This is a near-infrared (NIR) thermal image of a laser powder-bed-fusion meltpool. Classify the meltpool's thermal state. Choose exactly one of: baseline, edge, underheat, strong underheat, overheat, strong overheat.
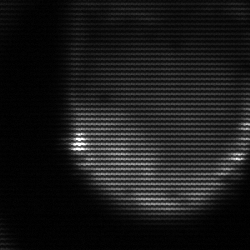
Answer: edge